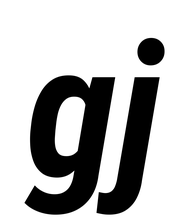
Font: Roboto-Italic_Condensed_Bold_Italic